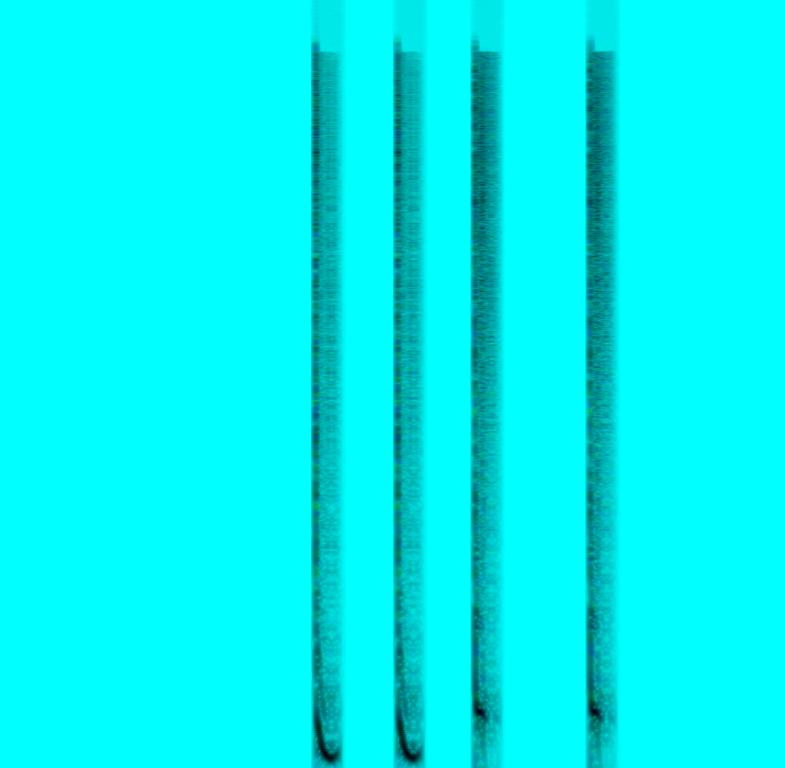
Some digital kicks with a lot of punch and a strong snare sound can be heard. This is no musical composition or rhythm. it sounds more like someone is trying out sounds. This is an amateur recording.